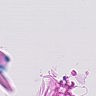
Metastatic tissue present: no